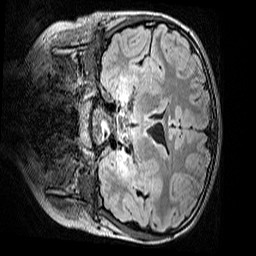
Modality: FLAIR
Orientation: coronal
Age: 11
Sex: male
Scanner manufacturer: siemens
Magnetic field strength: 3 T
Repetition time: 5 s
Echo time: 0.388 s